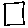
Label: square